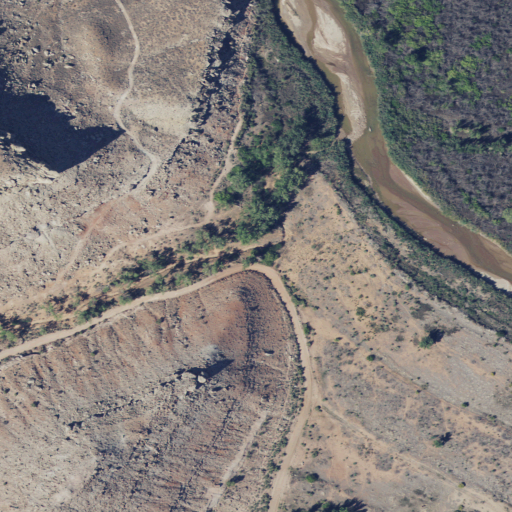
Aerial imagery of valley in Utah named Waring Canyon containing shrub, woody wetlands, herbaceous wetlands, open water, evergreen forest, and barren land